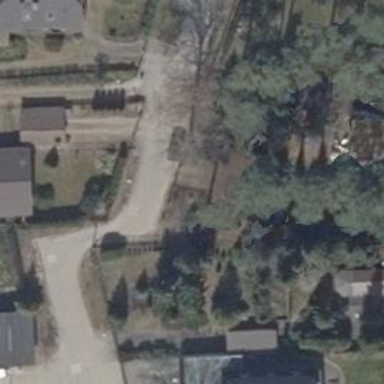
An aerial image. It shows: Residential road.